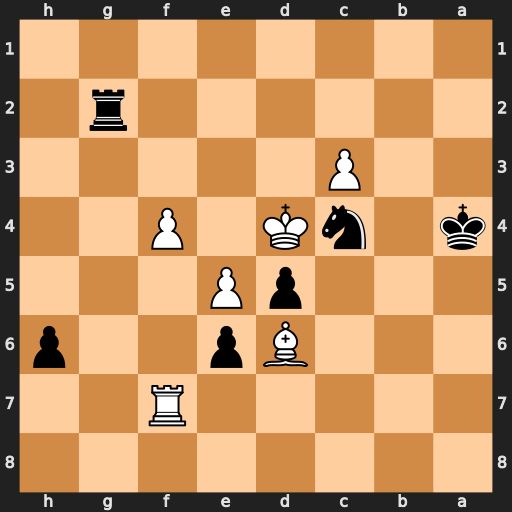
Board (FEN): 8/5R2/3Bp2p/3pP3/k1nK1P2/2P5/6r1/8
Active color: b
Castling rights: -
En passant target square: -
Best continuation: Kb5 Rb7+ Kc6